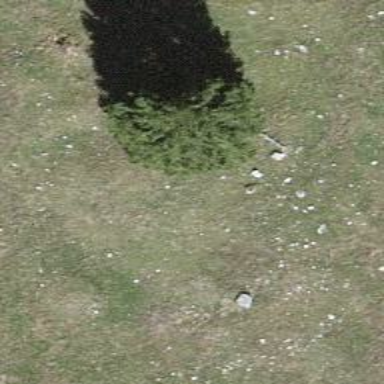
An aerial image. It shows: Evergreen needle-leaved tree in agricultural setting.